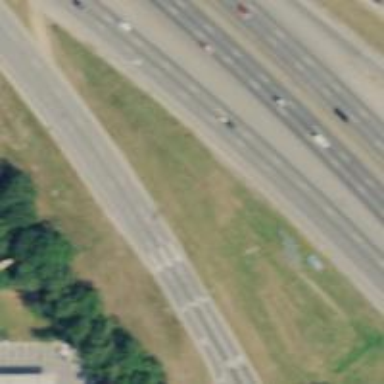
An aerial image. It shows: Motorway link.